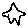
Label: star